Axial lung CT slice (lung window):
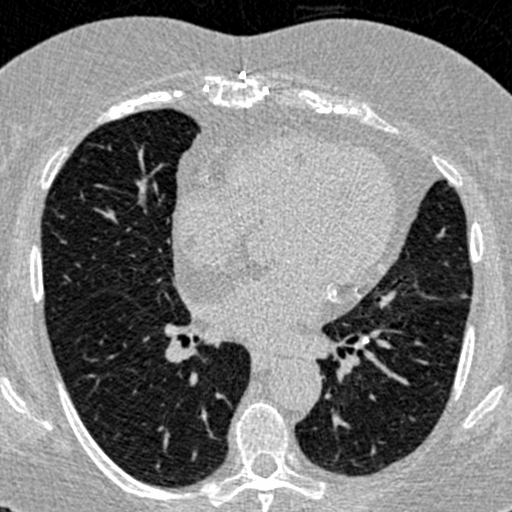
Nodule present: no